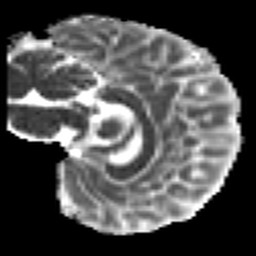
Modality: MD
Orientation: sagittal
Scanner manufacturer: siemens
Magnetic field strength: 3 T
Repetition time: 7.8 s
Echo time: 0.09 s